Question: Application cannot find my ico file.
Where should I add picture ?
I get an
'''
namespace WindowsFormsApplication1
{
public partial class Form1 : Form
{
public Form1()
{
InitializeComponent();
this.notifyIcon1.Icon = new Icon("mmm.ico");
this.ShowInTaskbar = true;
}
}
}
'''

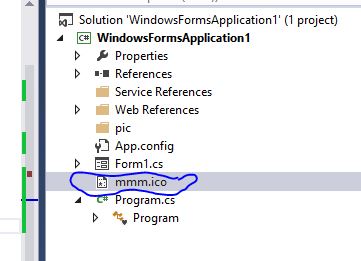
Answer: That is because you try to load the icon from you application folder, but it is in your folder (move the Icon-File to the Bin/Debug or Bin/Release folder).
If you want to load your icon out of your assembly, set it as an embedded ressource and load it over: 'Assembly.GetExecutingAssembly().GetManifestResourceStream('<<Path to your ressource>>')'
<URL>
Best way to get the code-base: <URL>